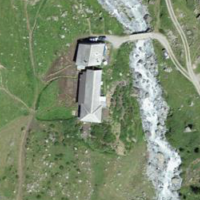
EUNIS habitat code: 26
Species observed at this site:
Dactylorhiza viridis